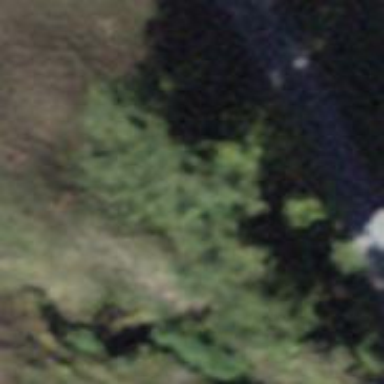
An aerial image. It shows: Needle-leaved tree in its natural environment.